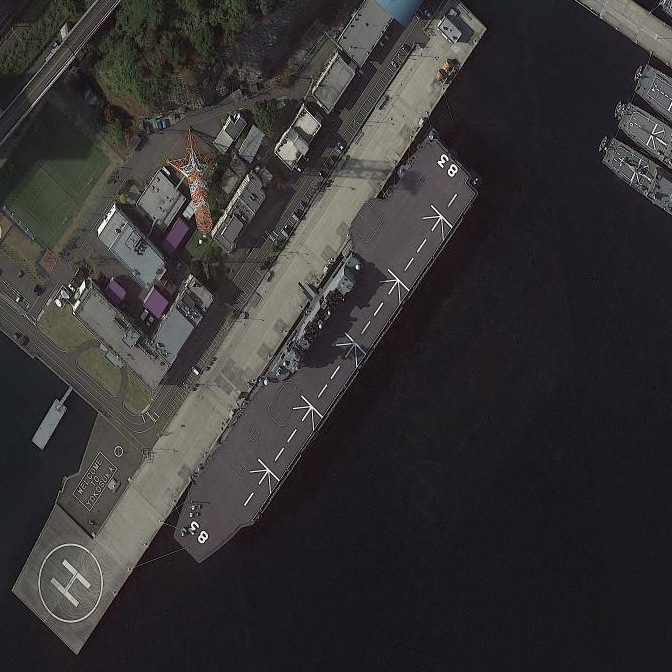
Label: assault